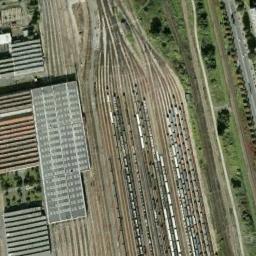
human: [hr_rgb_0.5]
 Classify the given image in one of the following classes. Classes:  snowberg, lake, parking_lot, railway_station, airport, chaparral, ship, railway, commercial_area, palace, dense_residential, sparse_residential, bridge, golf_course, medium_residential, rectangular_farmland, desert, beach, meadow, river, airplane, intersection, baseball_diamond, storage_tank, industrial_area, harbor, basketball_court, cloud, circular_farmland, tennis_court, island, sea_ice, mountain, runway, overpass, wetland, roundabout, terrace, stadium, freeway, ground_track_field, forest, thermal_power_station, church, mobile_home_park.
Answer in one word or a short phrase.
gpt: railway_station